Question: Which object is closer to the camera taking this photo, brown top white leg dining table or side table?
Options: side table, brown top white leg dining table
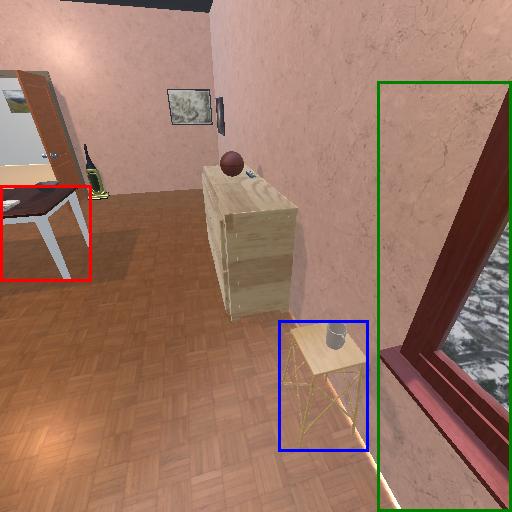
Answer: side table